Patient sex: M
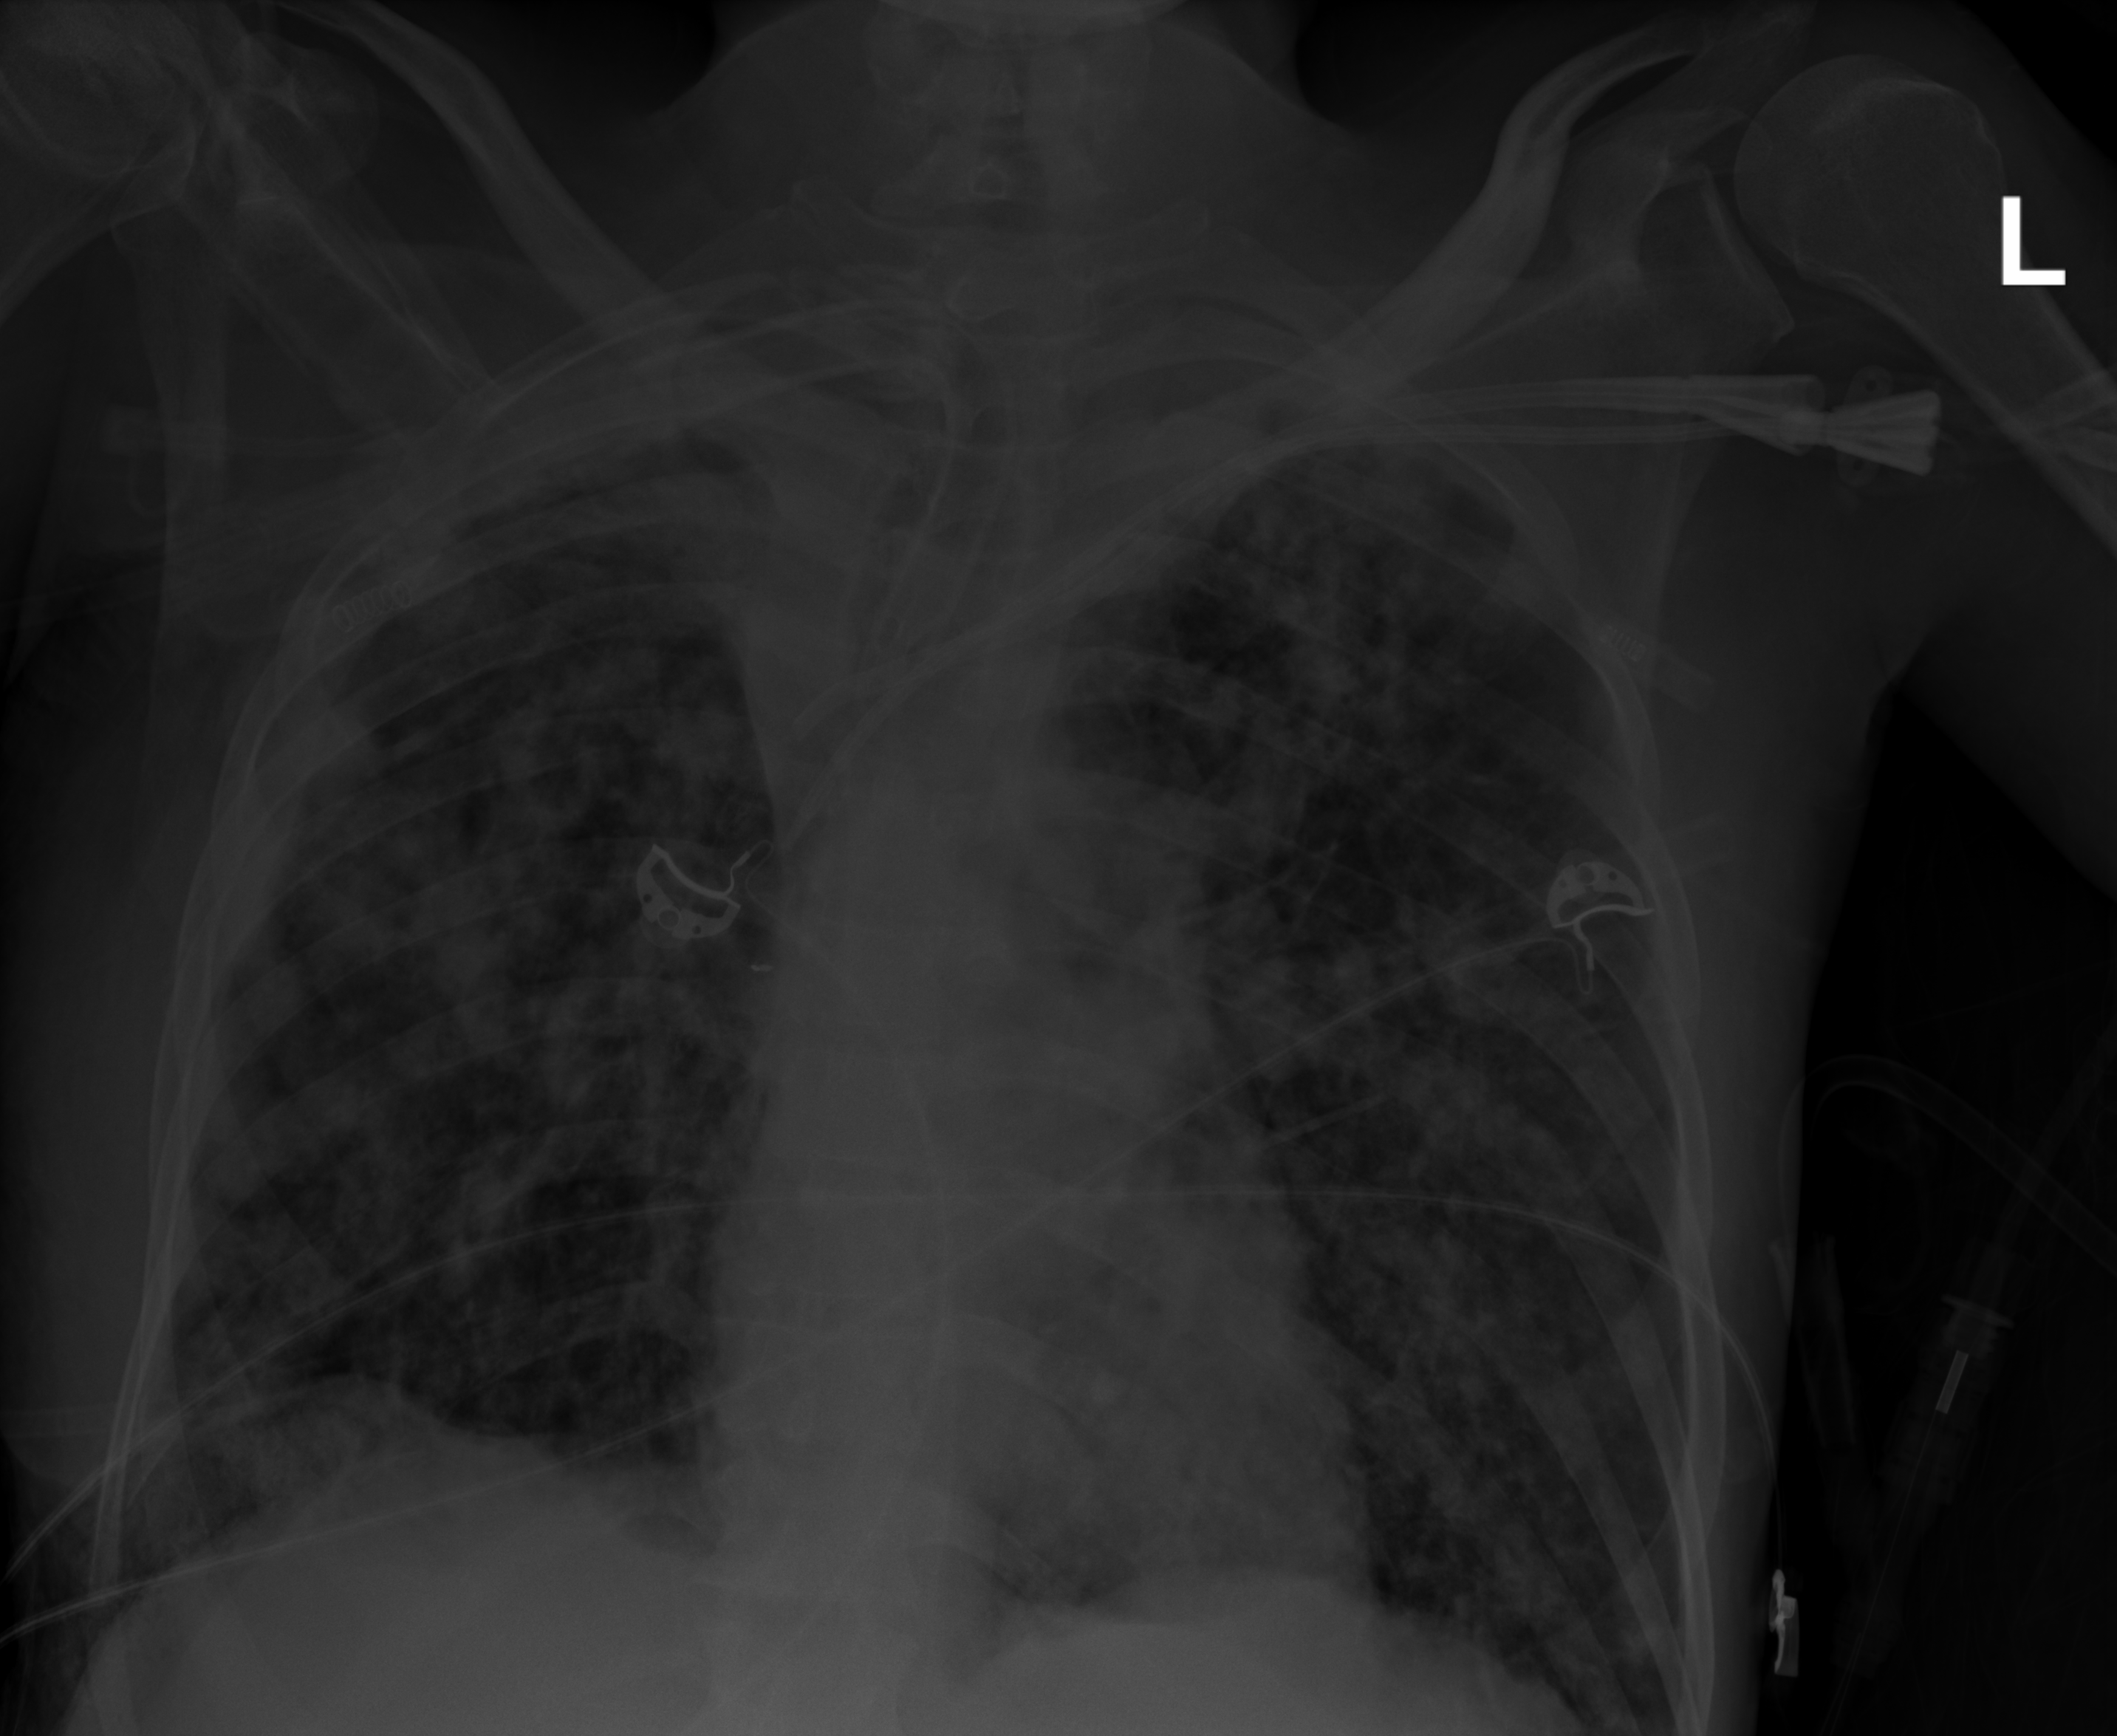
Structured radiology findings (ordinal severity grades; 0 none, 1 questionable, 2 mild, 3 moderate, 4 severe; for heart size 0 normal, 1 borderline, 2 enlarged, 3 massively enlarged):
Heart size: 0
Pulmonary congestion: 2
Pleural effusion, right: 2
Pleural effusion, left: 0
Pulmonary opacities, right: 4
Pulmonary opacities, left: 3
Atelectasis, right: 2
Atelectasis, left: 2